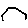
Label: hexagon